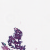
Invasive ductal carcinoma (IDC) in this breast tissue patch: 0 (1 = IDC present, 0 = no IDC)